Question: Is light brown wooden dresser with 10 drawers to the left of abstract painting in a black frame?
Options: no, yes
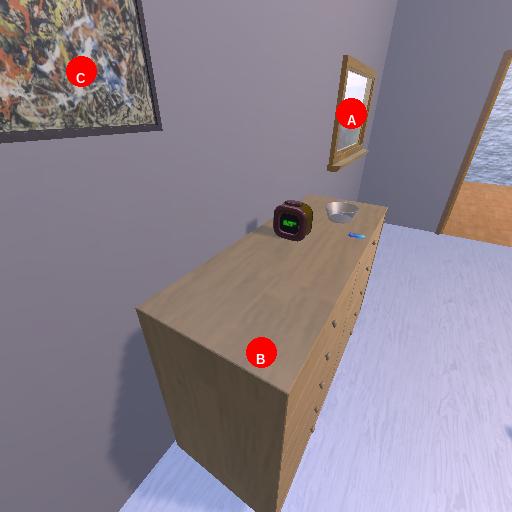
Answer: no